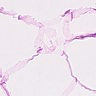
Metastatic tissue present: no